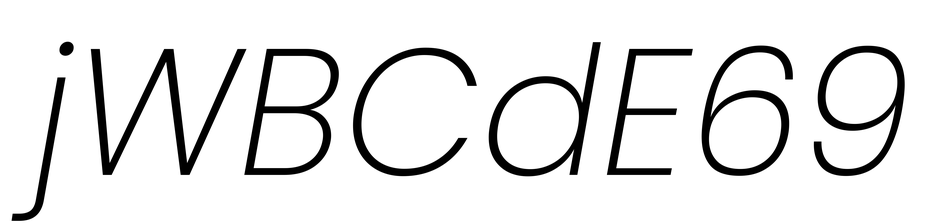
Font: Poppins-ExtraLightItalic